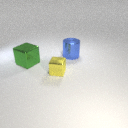
large green metal cube in front of large blue metal cylinder